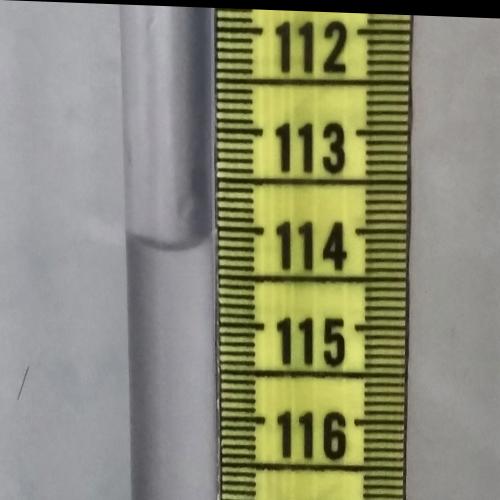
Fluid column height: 114.2 cm